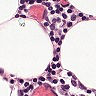
Metastatic tissue present: no